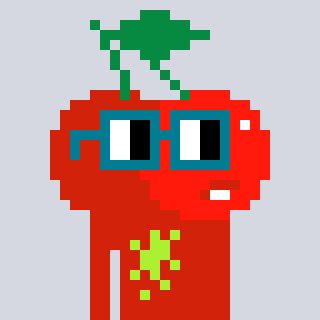
a pixel art character with square dark green glasses, a cherry-shaped head and a red-colored body on a cool background